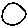
Label: circle